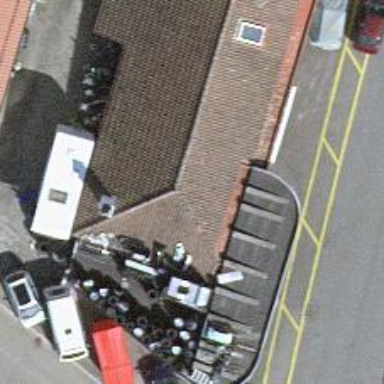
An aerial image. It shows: Car repair shop.